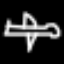
Label: airplane